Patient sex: M
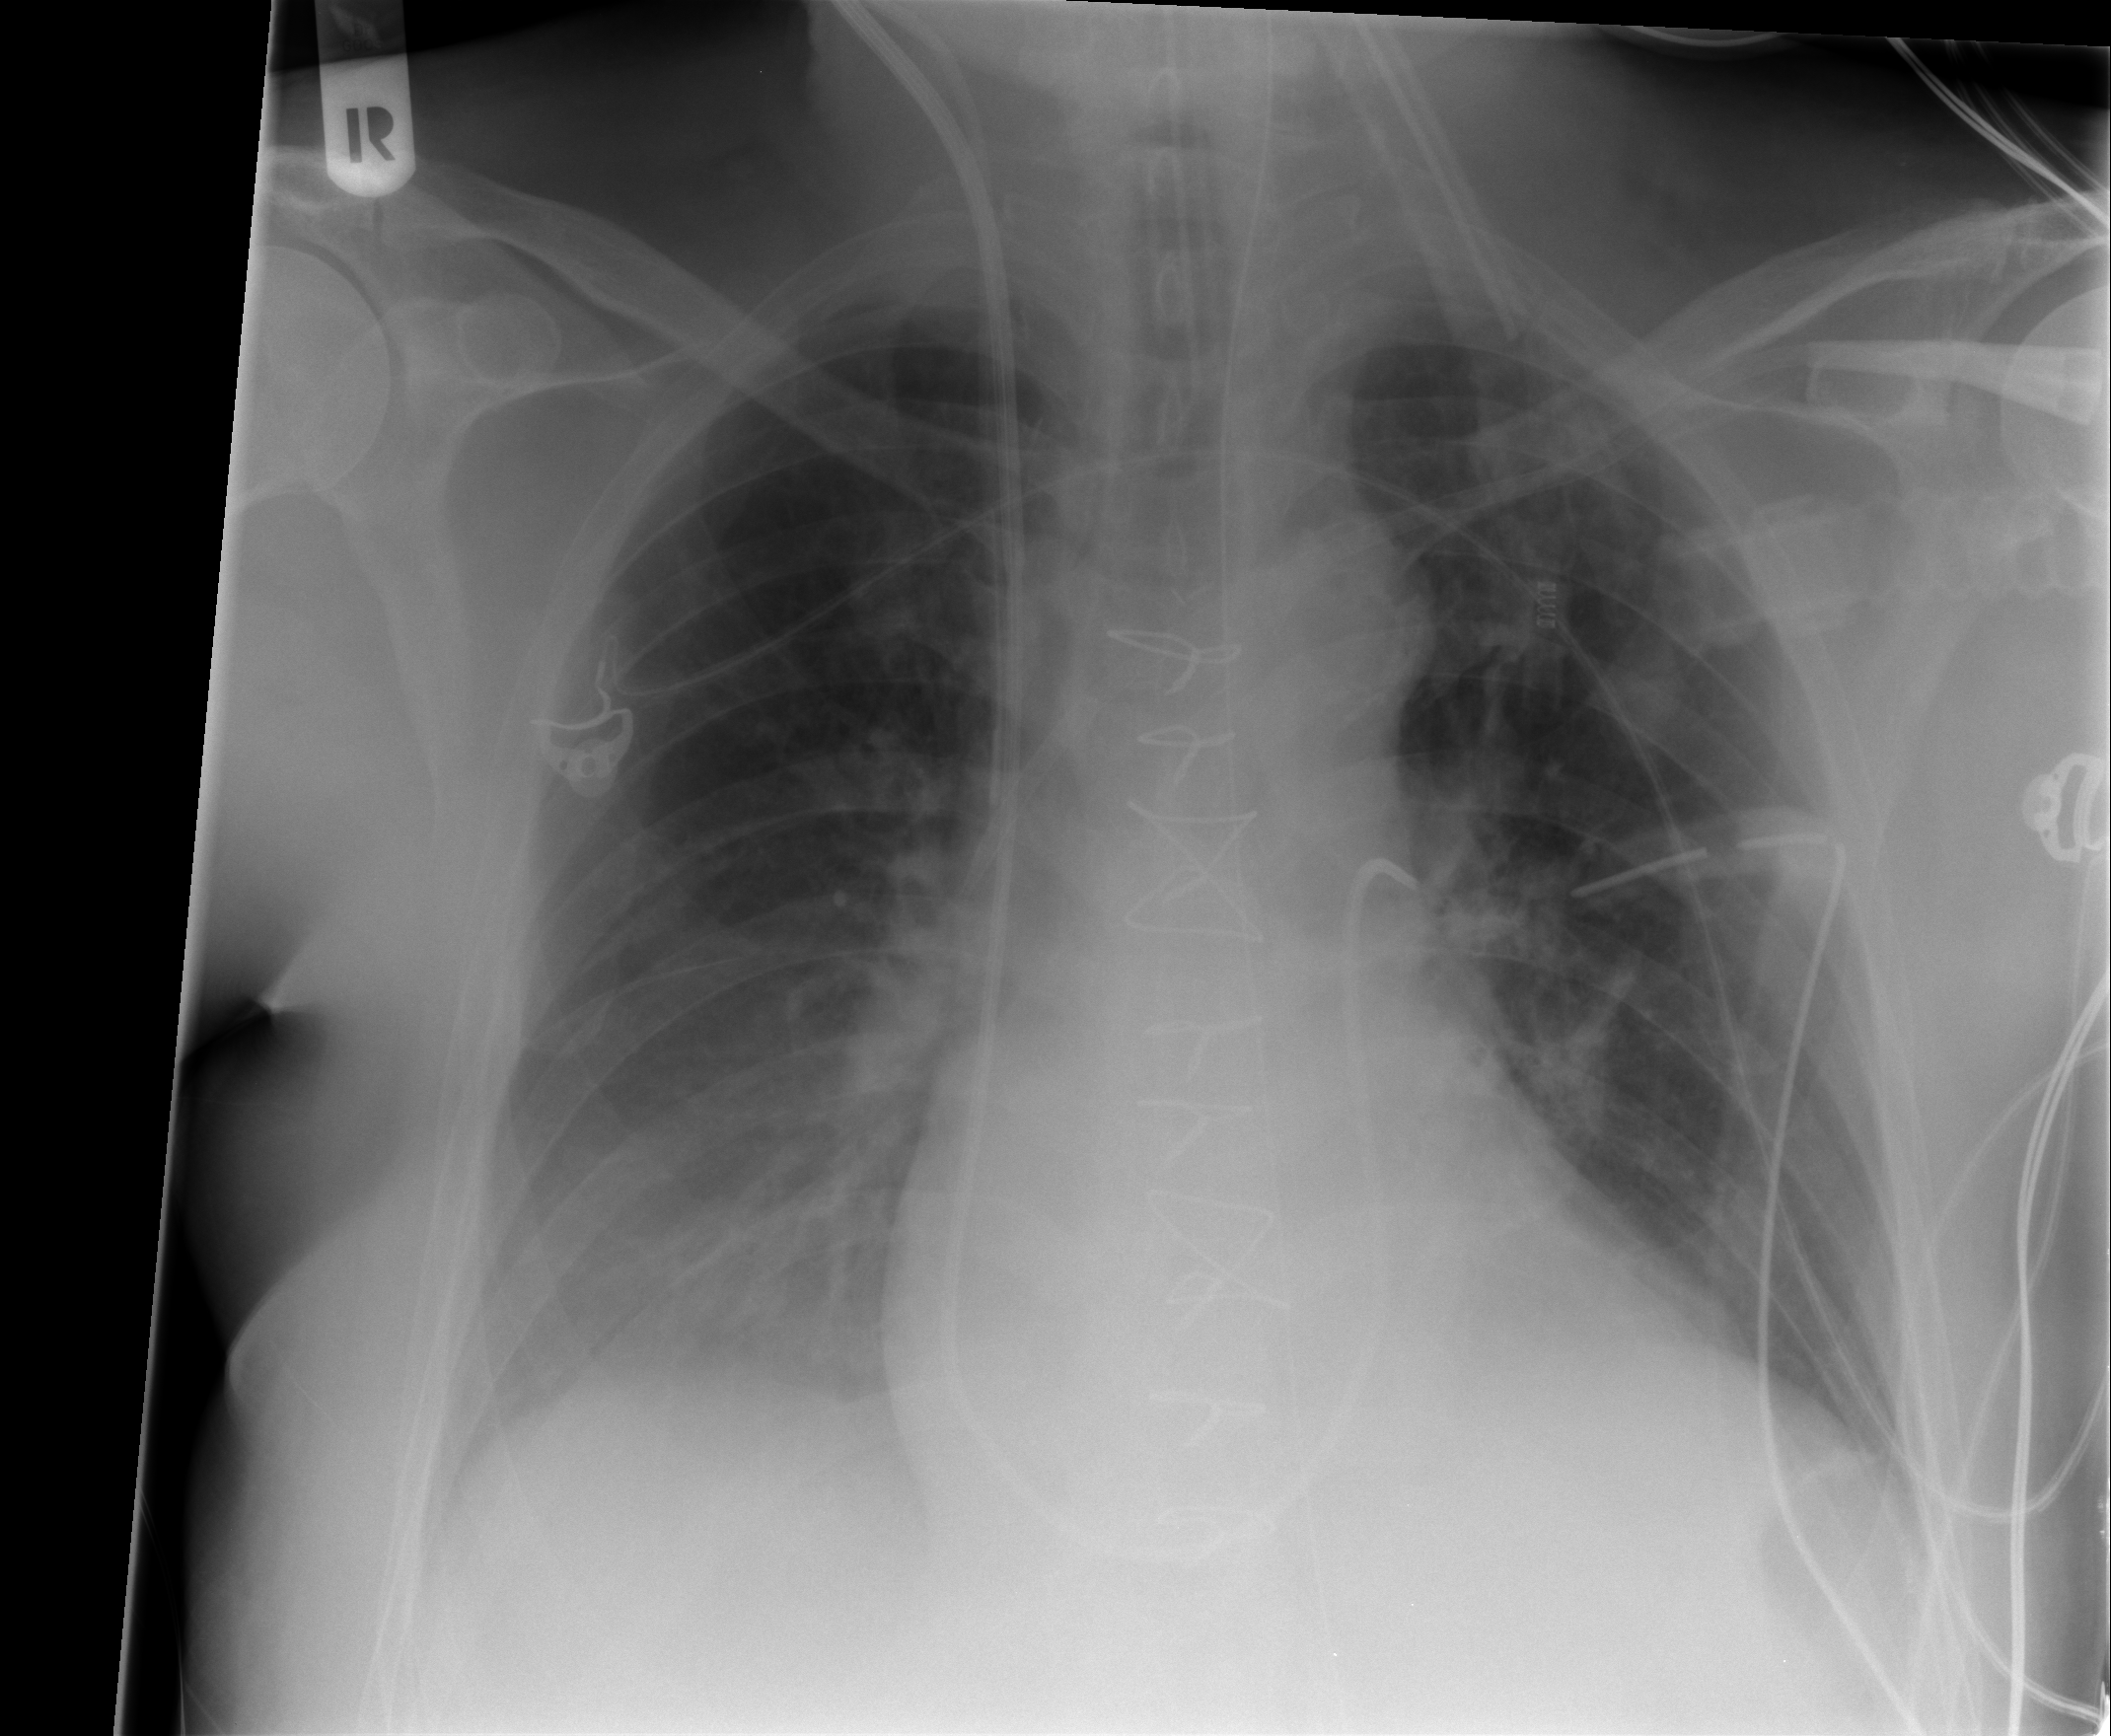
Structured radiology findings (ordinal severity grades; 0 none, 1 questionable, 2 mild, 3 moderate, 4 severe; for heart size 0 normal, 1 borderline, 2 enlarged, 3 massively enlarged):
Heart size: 0
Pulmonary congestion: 1
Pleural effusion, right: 2
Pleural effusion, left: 0
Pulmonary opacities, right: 0
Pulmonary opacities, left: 0
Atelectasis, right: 2
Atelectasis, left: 2